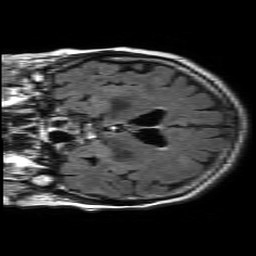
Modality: FLAIR
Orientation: coronal
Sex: female
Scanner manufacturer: philips
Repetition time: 11 s
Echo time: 0.125 s